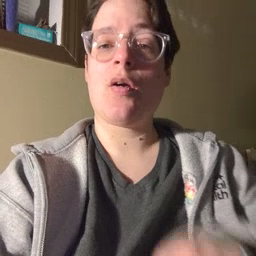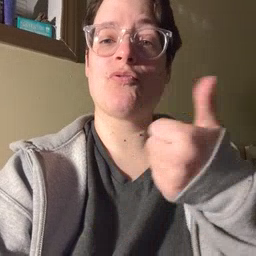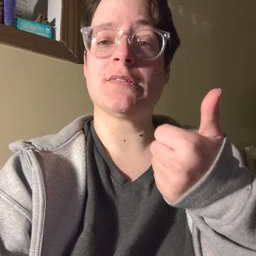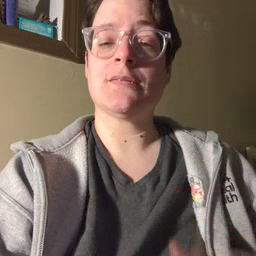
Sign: another